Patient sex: M
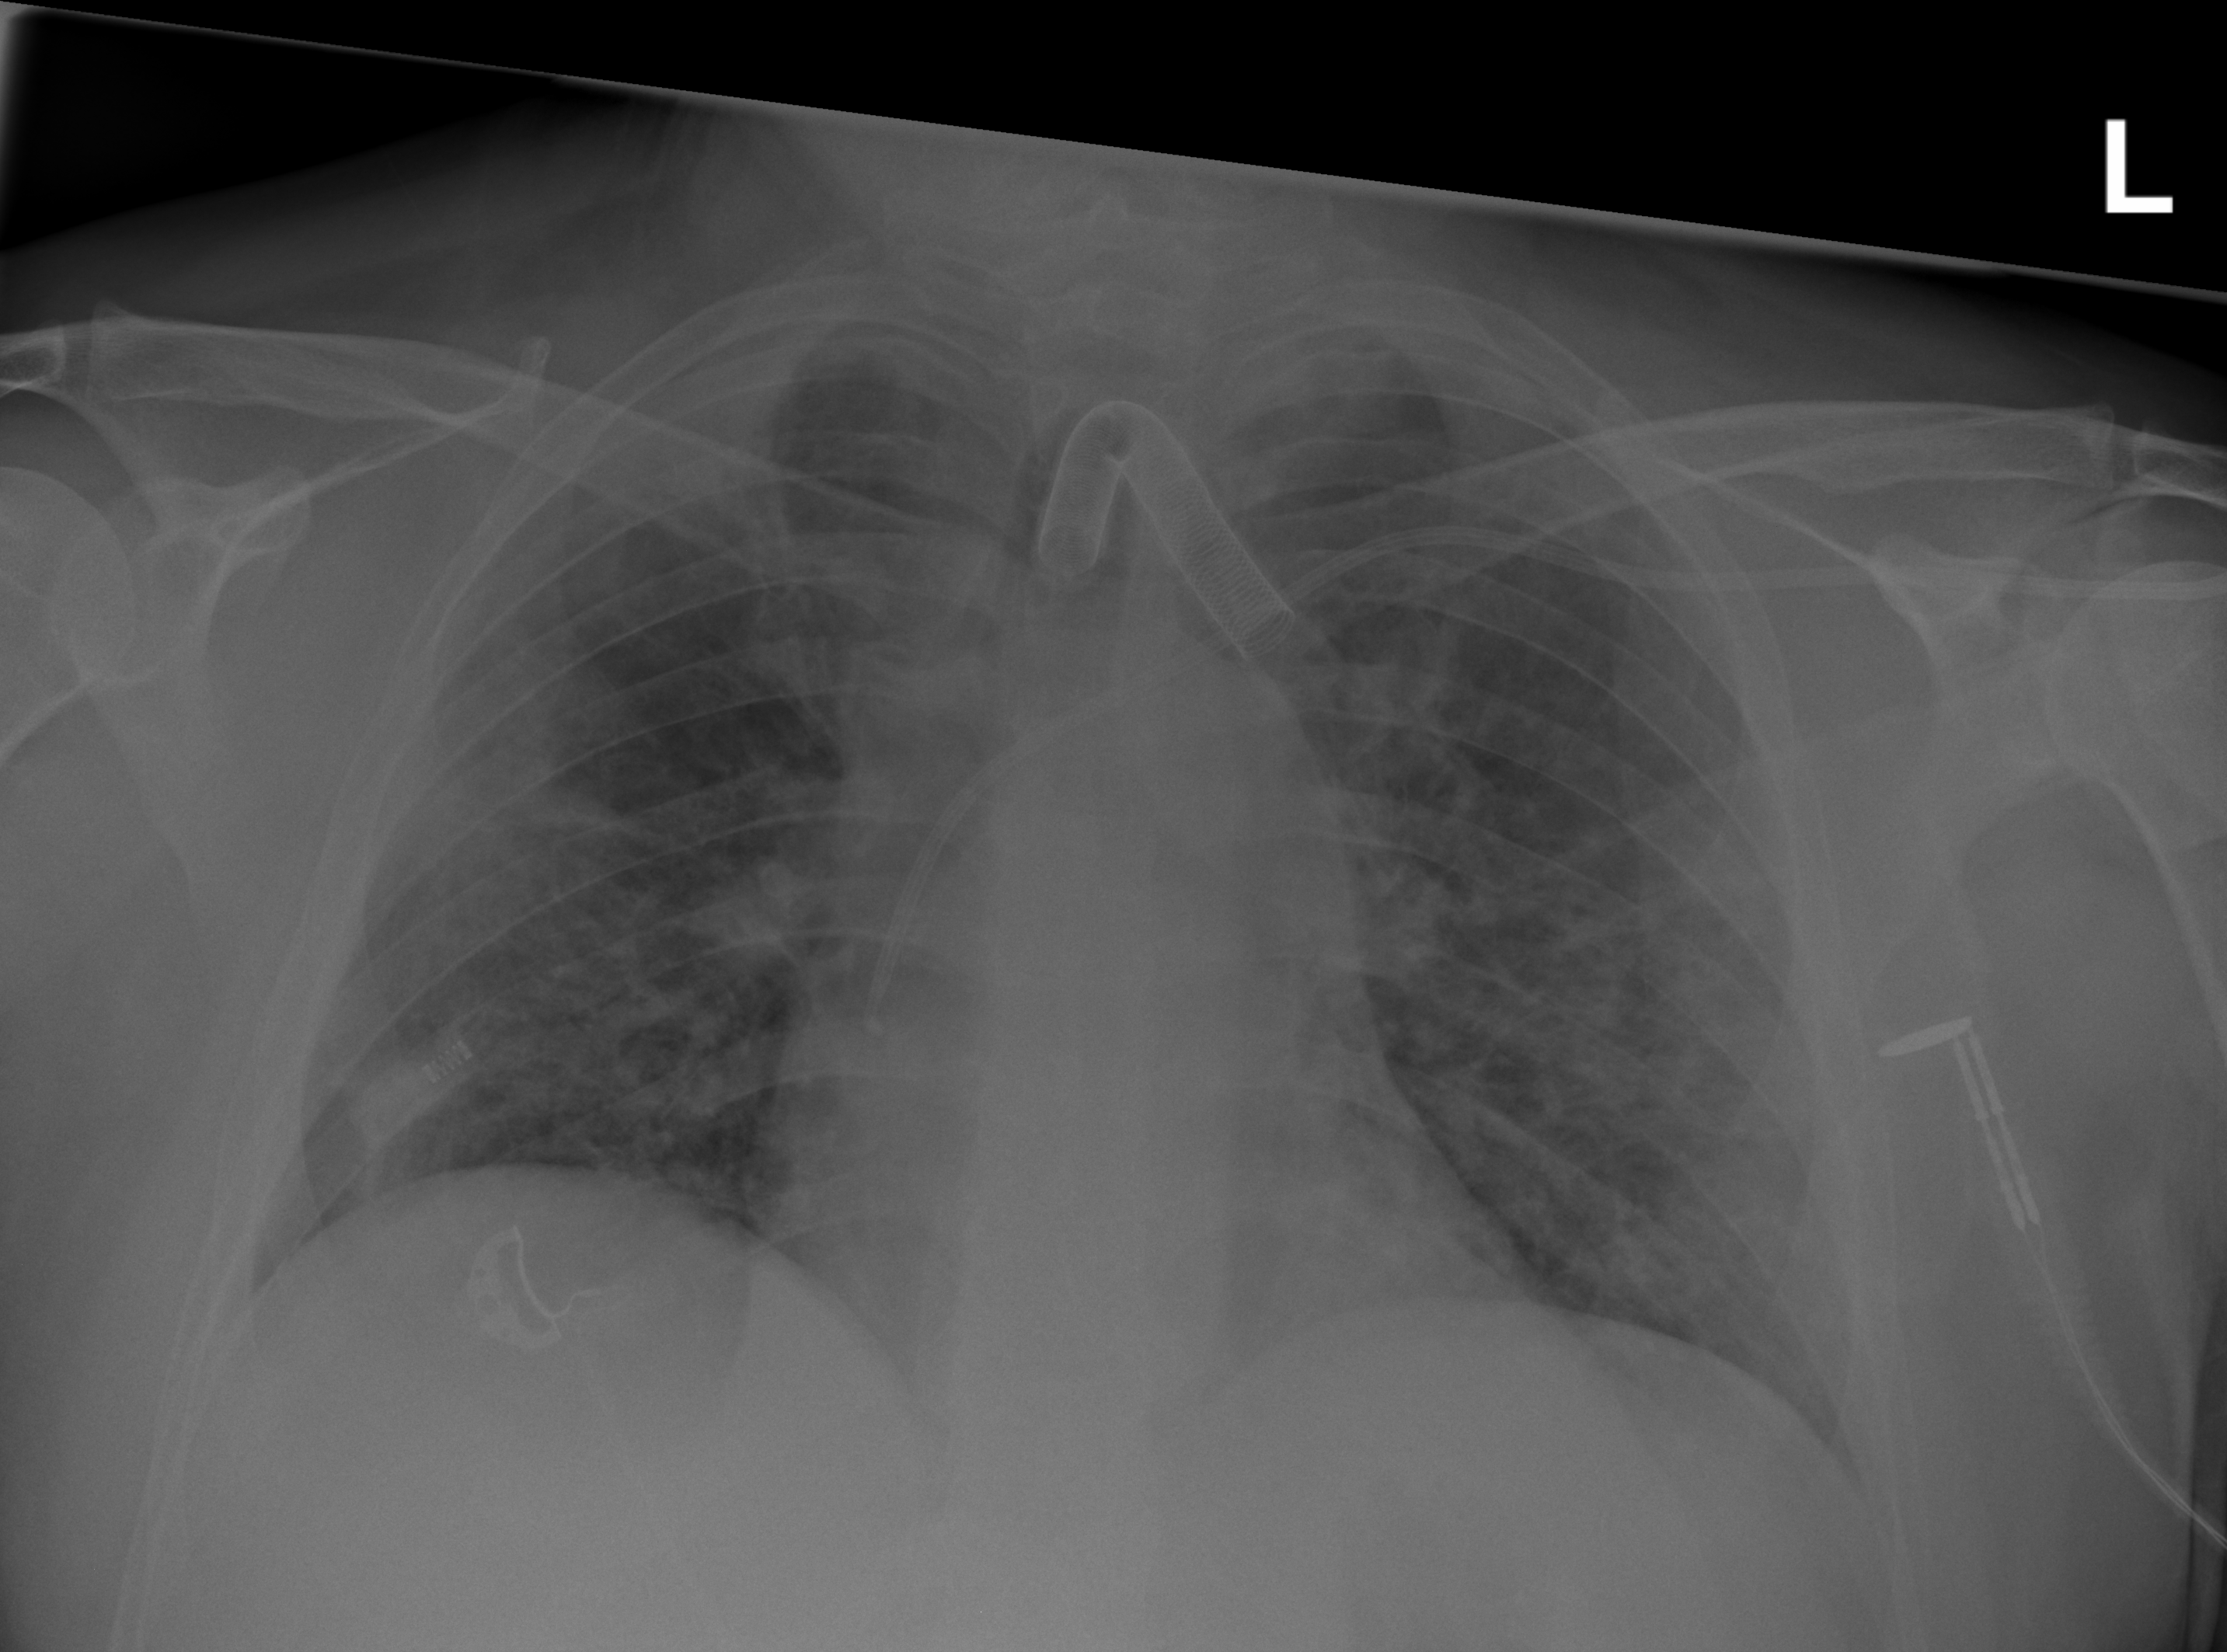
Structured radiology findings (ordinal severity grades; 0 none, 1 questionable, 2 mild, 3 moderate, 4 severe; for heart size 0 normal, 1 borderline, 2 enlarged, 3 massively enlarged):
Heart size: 2
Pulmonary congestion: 2
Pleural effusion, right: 0
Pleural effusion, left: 0
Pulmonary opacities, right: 3
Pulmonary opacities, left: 3
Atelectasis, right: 3
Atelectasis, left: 3